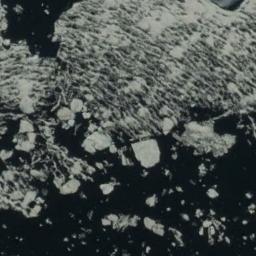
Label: sea_ice